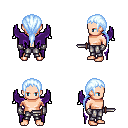
a pixel art fantasy rpg character, male body template, human, light skin, purple wings, metal pants, white cyan ponytail hairstyle, metal gloves, dagger, four views (front, back, left, right), 2x2 character sprite sheet, small pixel art, hard edges, no anti-aliasing